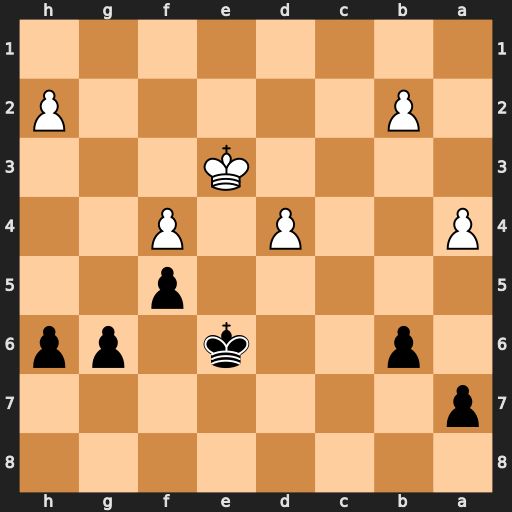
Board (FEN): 8/p7/1p2k1pp/5p2/P2P1P2/4K3/1P5P/8
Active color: b
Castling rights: -
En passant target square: -
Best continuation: g5 fxg5 hxg5